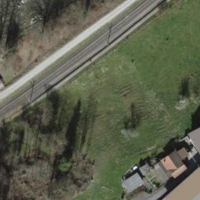
EUNIS habitat code: 57
Species observed at this site:
Clematis vitalba